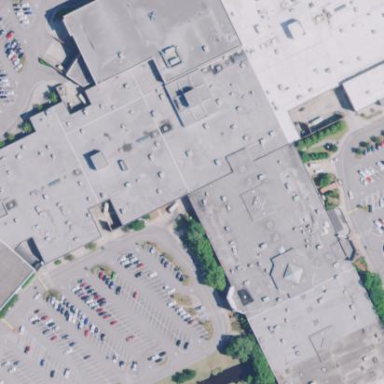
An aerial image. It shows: Mall building.